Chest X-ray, AP view. Patient: 30 years old, sex M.
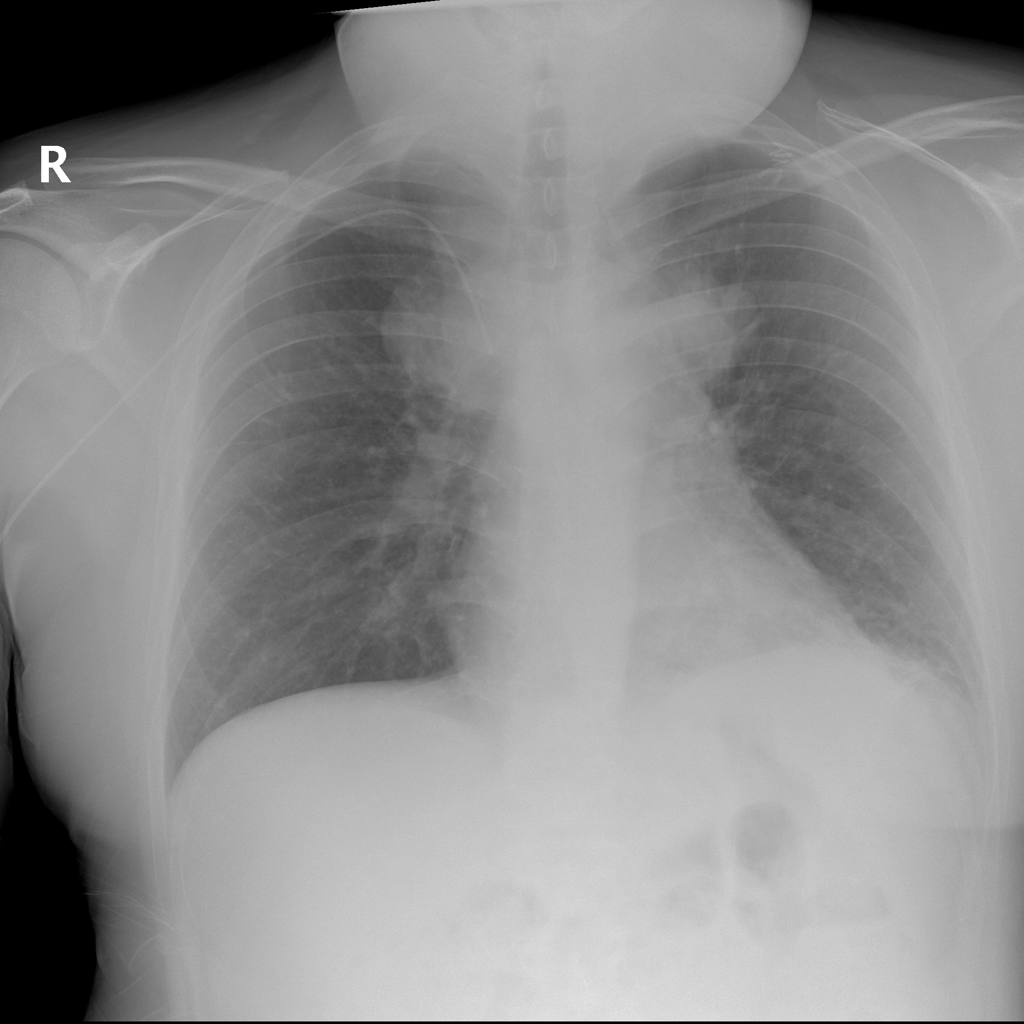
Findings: No Finding